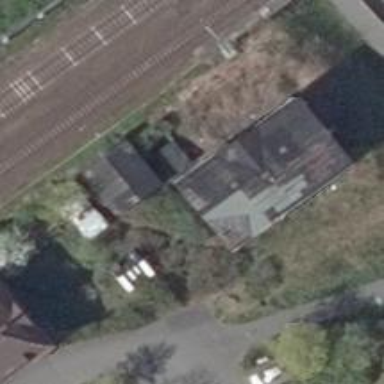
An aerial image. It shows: Building.